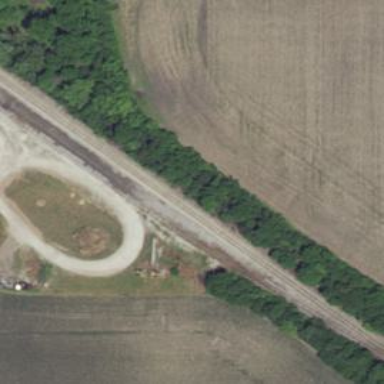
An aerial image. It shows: Railway siding for service.